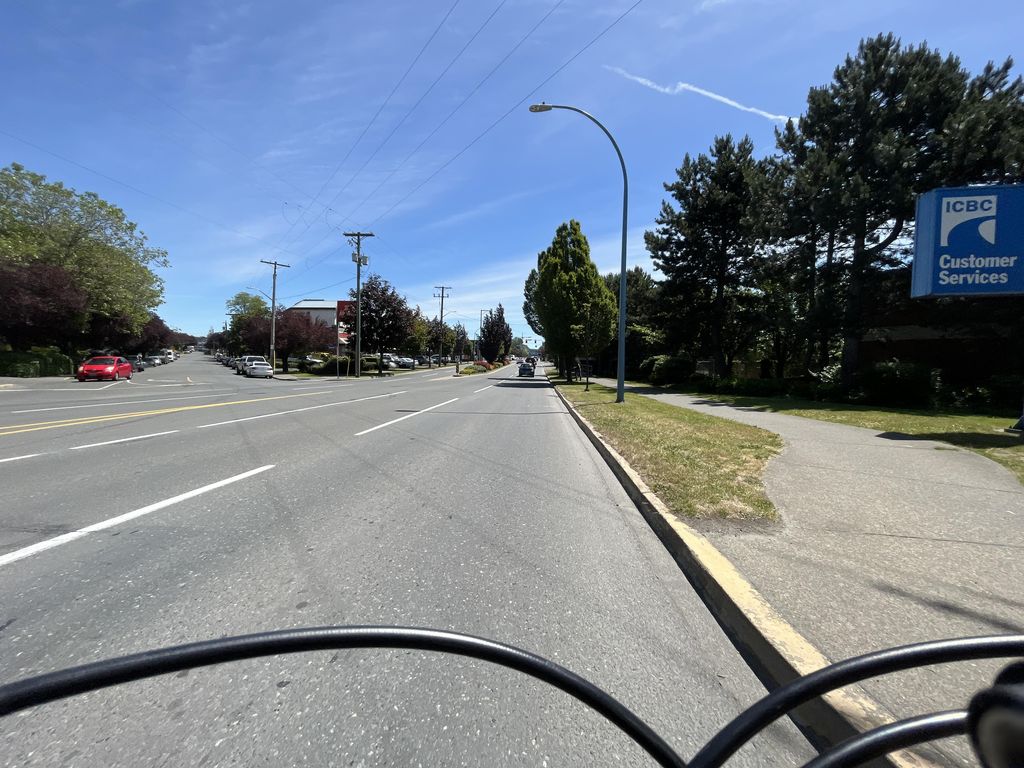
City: victoria